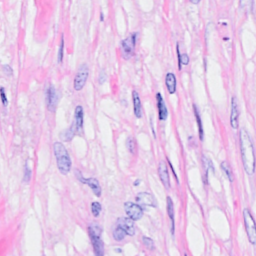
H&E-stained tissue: Breast